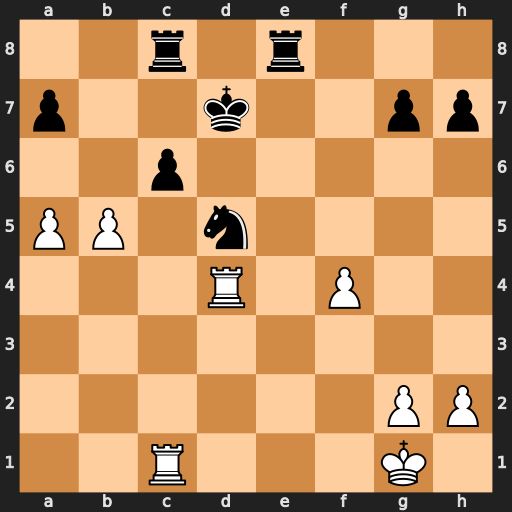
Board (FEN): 2r1r3/p2k2pp/2p5/PP1n4/3R1P2/8/6PP/2R3K1
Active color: w
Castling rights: -
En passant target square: -
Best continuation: bxc6+ Ke6 Re1+ Kf7 Rxe8 Kxe8 Rxd5